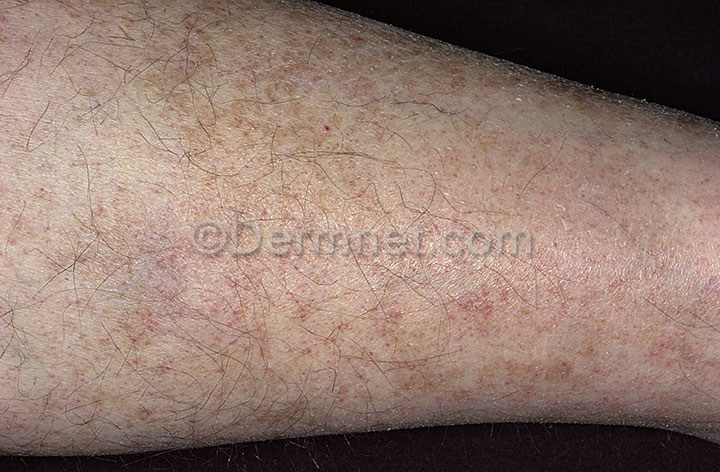
Disease: Eczema Photos